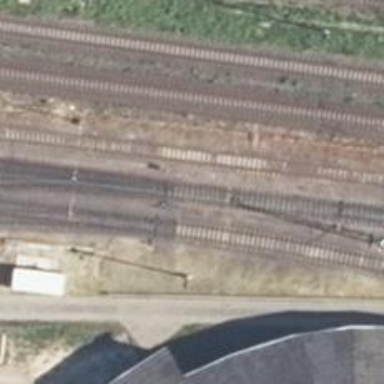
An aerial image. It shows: Railway switch.